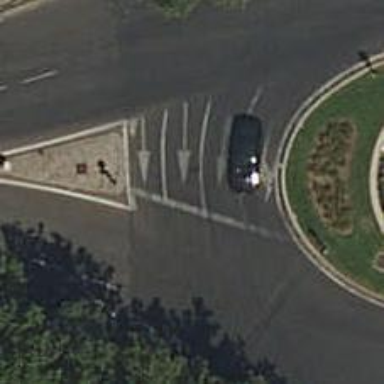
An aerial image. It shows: Secondary road with asphalt surface leading to roundabout junction.